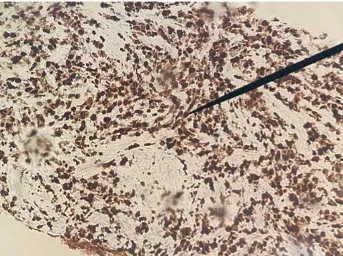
Pathological features of Prostate small cell carcinoma. Positive immunohistochemical staining of Ki-67(95.
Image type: pathology (immunostaining)